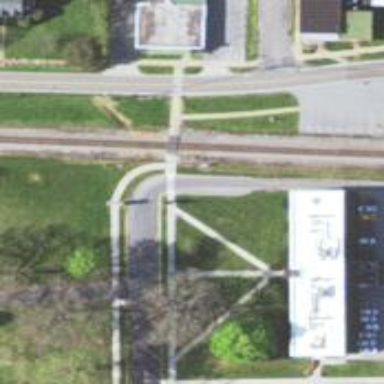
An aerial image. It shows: Crossing for the railway.